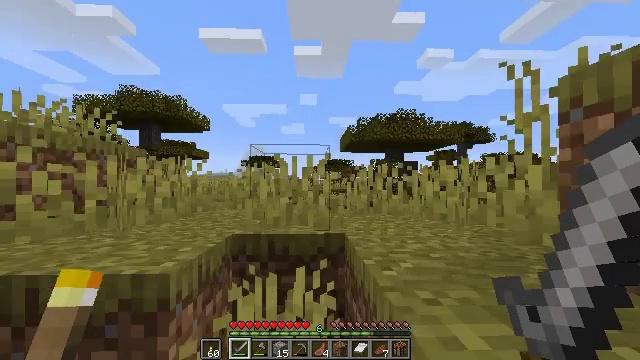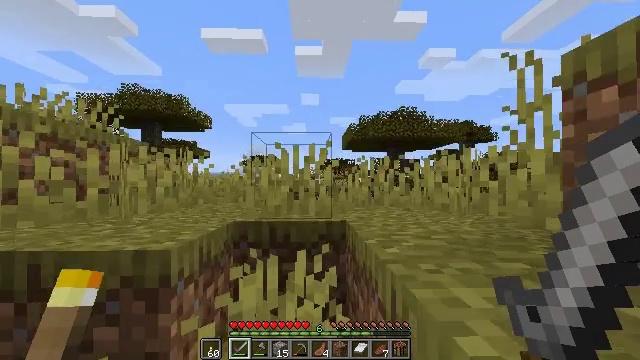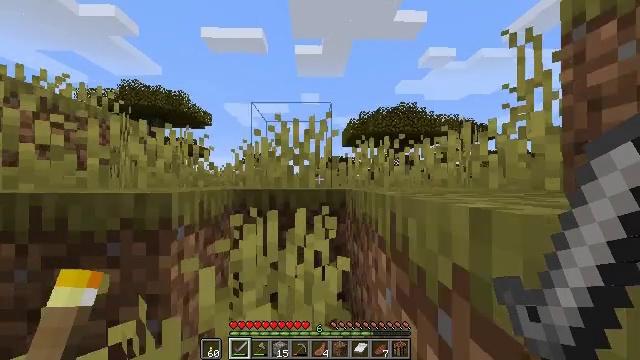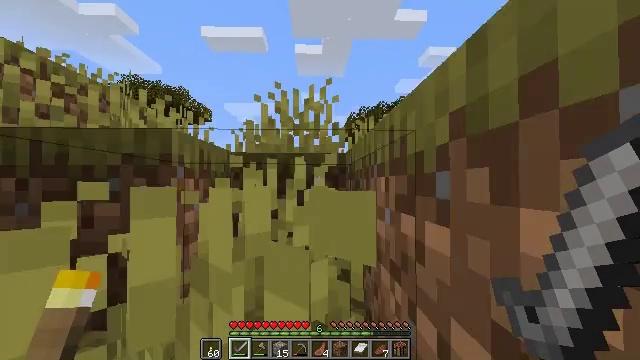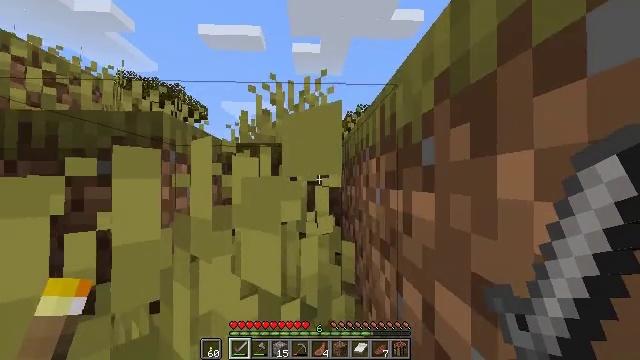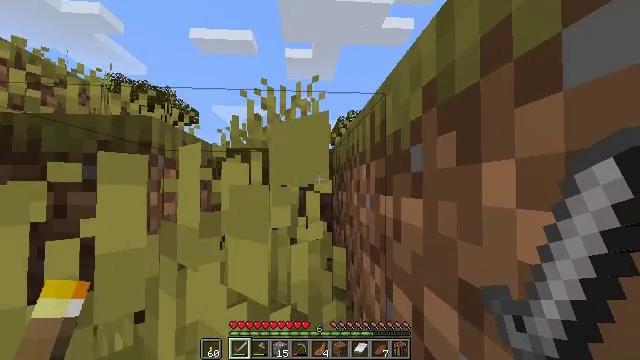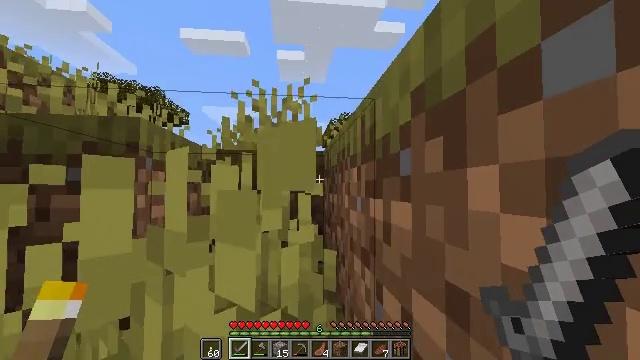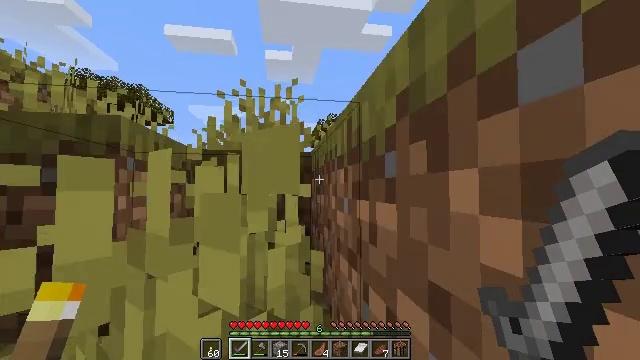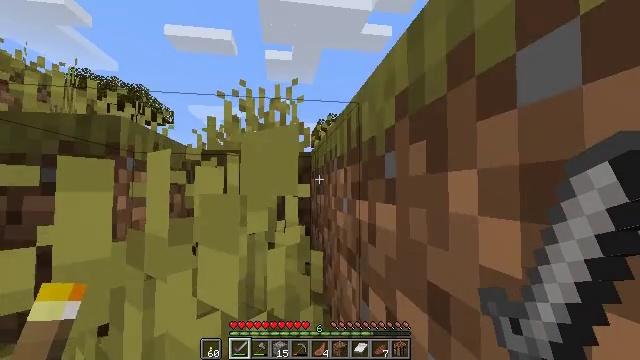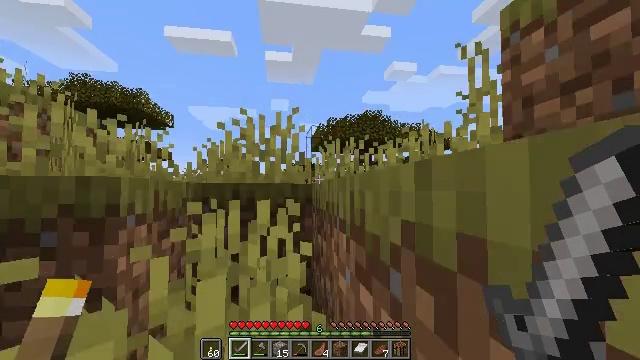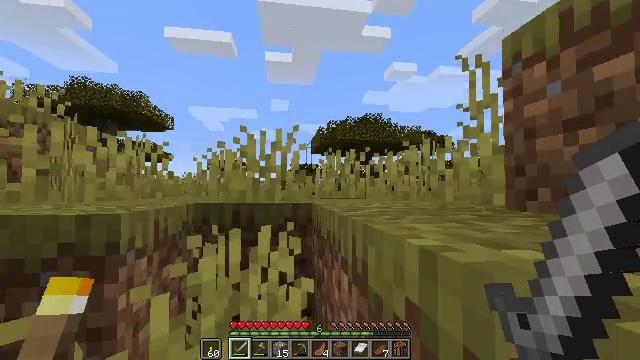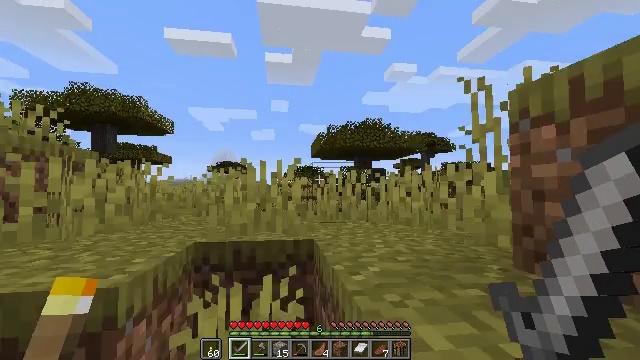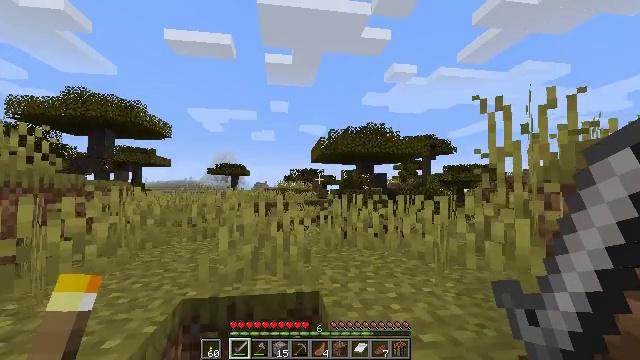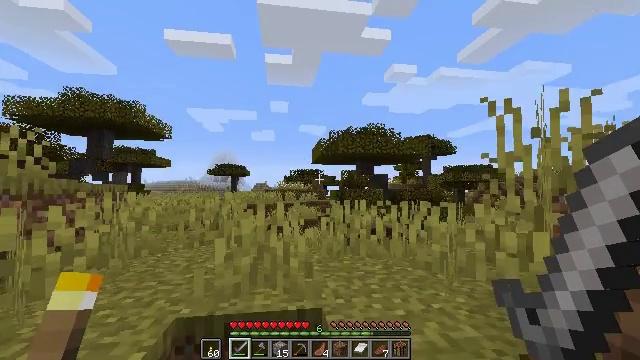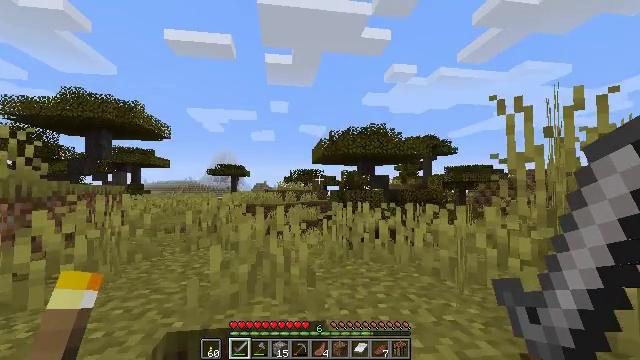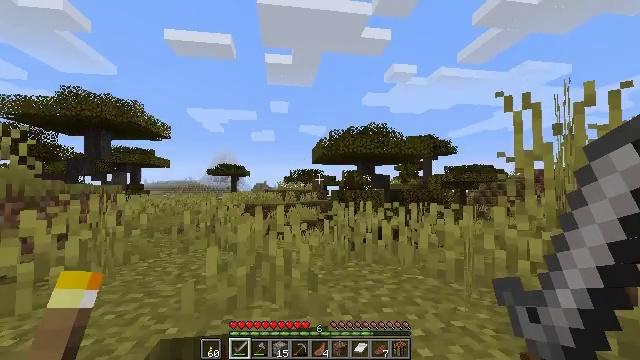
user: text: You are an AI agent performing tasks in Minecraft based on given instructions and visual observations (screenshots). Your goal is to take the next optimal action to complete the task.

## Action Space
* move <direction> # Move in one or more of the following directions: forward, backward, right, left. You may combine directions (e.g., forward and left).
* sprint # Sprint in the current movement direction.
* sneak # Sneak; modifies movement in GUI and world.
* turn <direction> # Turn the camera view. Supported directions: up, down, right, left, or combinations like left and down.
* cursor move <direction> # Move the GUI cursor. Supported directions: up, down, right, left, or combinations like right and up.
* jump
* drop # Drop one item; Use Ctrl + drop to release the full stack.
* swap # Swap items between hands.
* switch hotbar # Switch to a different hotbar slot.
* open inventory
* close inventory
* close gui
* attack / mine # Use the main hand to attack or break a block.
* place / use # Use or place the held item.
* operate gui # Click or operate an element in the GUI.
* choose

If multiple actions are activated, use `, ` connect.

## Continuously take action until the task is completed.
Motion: motion action
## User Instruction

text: Collect sand to make glass.
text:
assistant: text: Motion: move forward, sprint
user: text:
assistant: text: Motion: move forward, sprint
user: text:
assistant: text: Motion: move forward, sprint
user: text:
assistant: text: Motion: move forward, sprint
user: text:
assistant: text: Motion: move forward, sprint, turn right and up
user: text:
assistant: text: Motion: move forward, sprint, turn right
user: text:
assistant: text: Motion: move forward, sprint, turn right
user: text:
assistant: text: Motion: move forward, sprint
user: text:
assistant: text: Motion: move forward, sprint, jump
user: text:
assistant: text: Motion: move forward, sprint, jump
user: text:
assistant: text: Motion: move forward, sprint, jump
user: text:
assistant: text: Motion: move forward, sprint, jump
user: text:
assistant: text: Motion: move forward, sprint, jump
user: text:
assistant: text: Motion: move forward, sprint, jump
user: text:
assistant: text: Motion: move forward, sprint
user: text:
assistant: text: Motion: move forward, sprint
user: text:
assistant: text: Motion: move forward, sprint
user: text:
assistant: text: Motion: move forward, sprint
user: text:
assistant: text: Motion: move forward, sprint
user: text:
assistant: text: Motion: move forward, sprint
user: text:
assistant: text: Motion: move forward, sprint, turn right
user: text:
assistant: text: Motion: move forward, sprint, turn right and up
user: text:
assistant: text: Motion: move forward, sprint, turn right and up, jump
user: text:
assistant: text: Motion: move forward, sprint, turn right, jump
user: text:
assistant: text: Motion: move forward, sprint, turn right, jump
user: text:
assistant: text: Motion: move forward, sprint, jump
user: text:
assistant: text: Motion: move forward, sprint, jump
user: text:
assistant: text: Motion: move forward, sprint
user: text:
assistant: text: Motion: move forward, sprint
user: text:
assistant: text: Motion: move forward, sprint